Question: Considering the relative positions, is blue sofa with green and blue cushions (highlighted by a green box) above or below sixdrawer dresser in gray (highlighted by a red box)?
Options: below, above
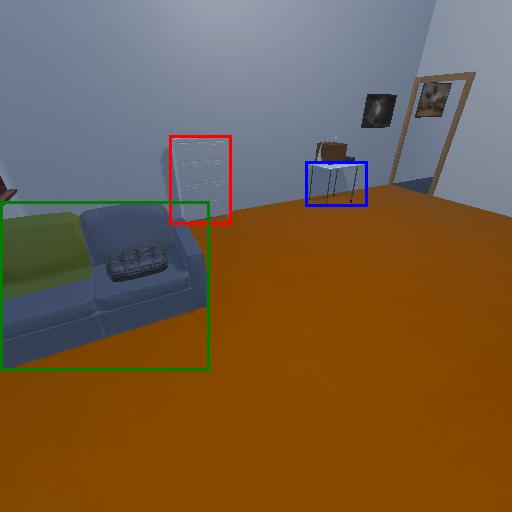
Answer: below